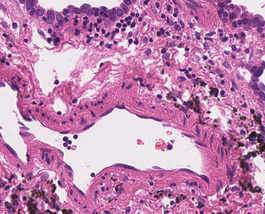
Tumor epithelial tissue: yes
Tumor-associated stroma tissue: yes
Normal tissue: no